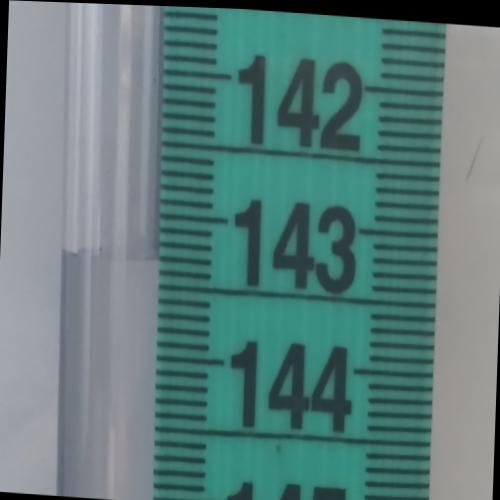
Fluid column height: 143.3 cm